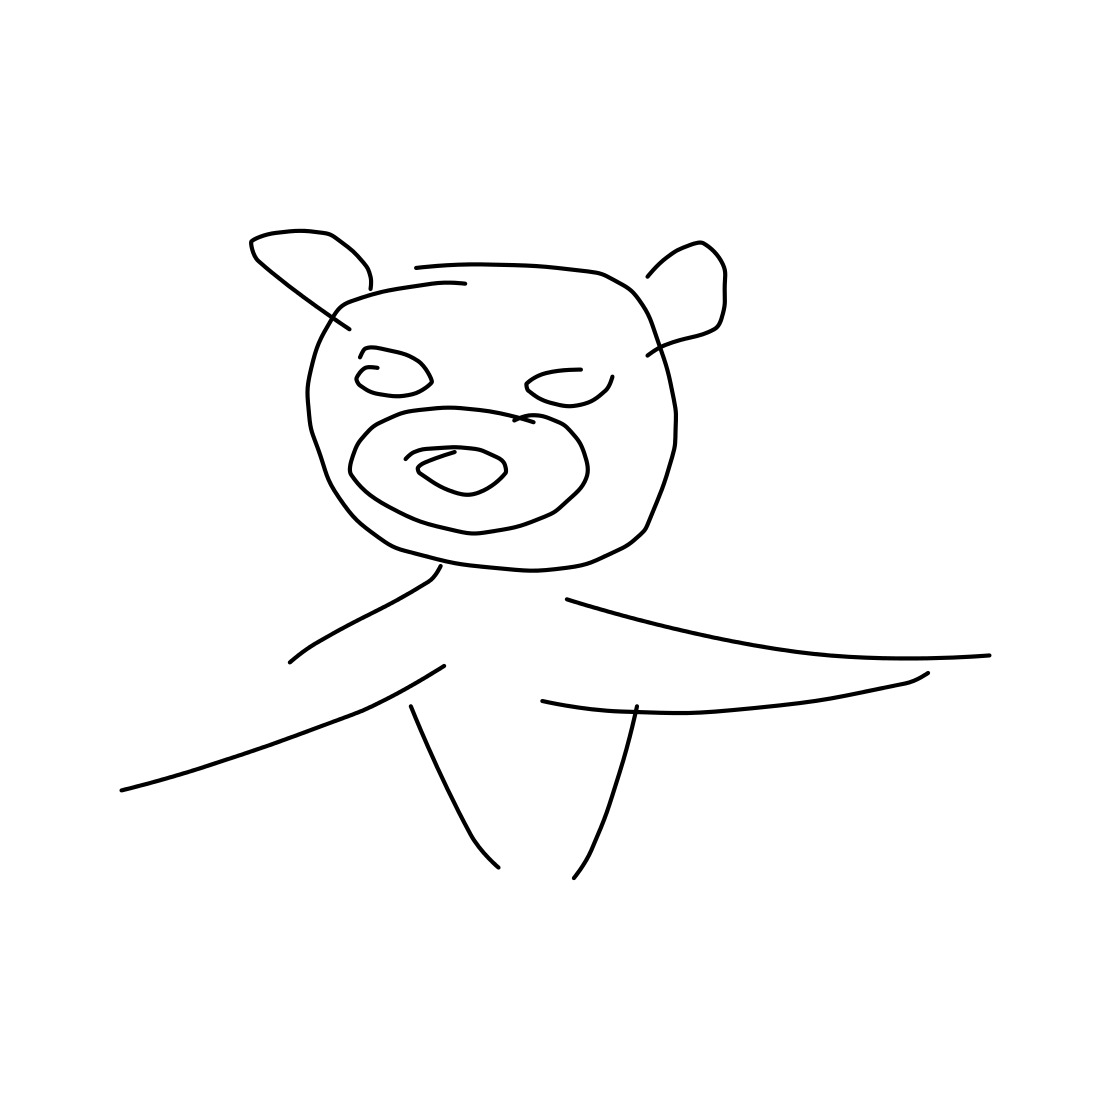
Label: monkey